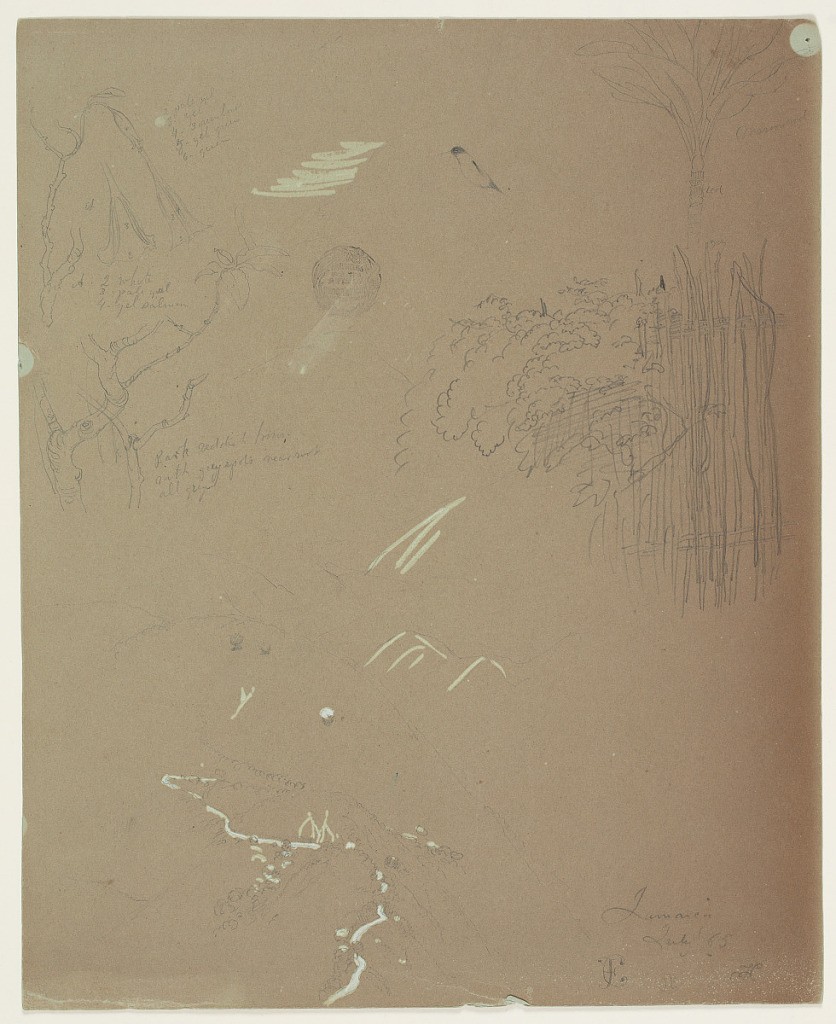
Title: Sketches in the Blue Mountains, Jamaica
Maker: Frederic Edwin Church, American, 1826–1900
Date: July 1865
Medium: Graphite, brush and white gouache on gray-green wove paper
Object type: Drawing
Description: Botanical and landscape sketches showing views around the Blue Mountains of Jamaica. At upper left, the bough of a tree with a blossom which is shown again in a greater scale is visible. The boughs of a tree, one of them with leaves on the top, are shown at center left. Miscellaneous sketches are visible, including a hummingbird in front of an outlined mountain at upper center, mountains at center, a leaf plant at top right, a stake fence and a bush, at center right. Near the lower margin, a distant view over mountains with a winding road on a ridge in the foreground, and three trees on a mountain top in the middle distance.